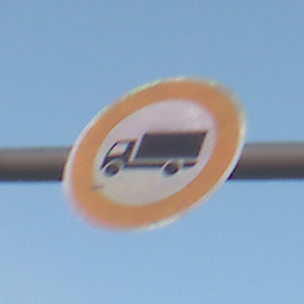
Verkehrszeichen: VerbotFuerKraftfahrzeugeUeberDreiKommaFuenfTonnen
Umgebung: Outdoor, Nature
Tageszeit: SunriseSunset
Wetter: Clear
Licht: Natural
Jahreszeit: NotSpecified
Kontrast: LowContrast